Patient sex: M
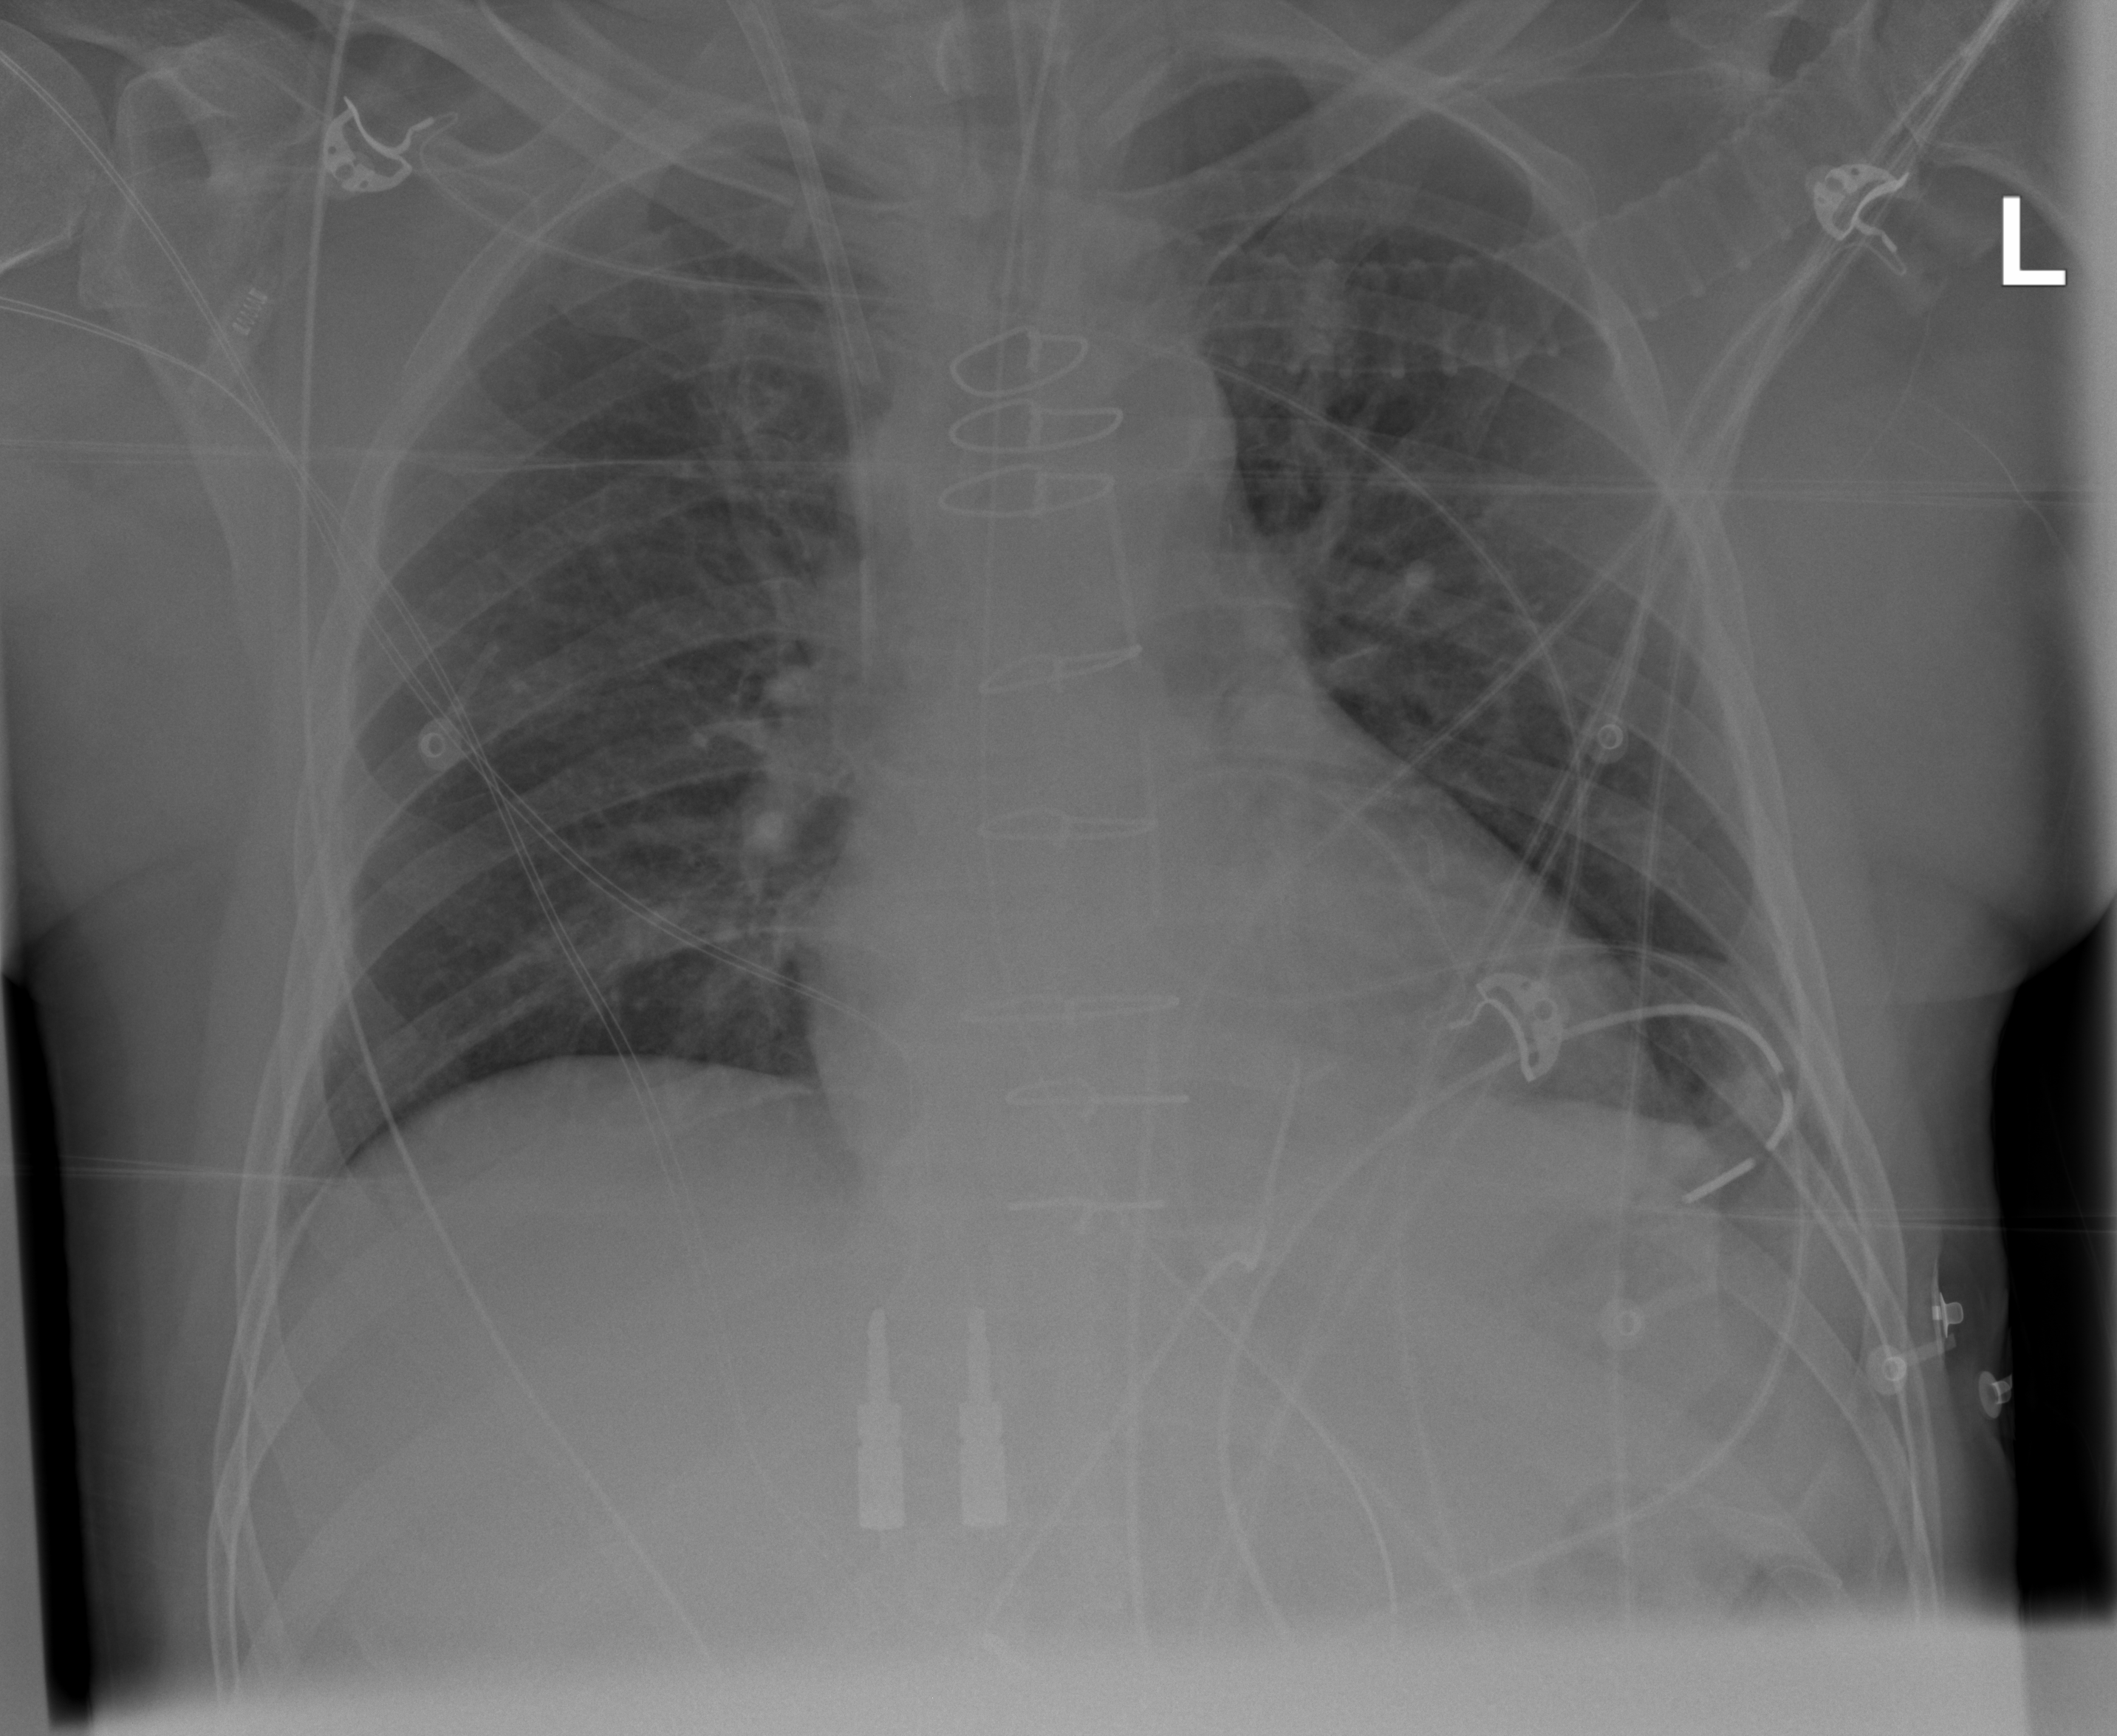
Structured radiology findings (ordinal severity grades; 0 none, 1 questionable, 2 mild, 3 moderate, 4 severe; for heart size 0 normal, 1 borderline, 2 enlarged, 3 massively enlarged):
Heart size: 0
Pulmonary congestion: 0
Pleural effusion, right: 0
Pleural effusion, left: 0
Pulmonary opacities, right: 0
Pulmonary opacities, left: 0
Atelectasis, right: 0
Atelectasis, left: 2